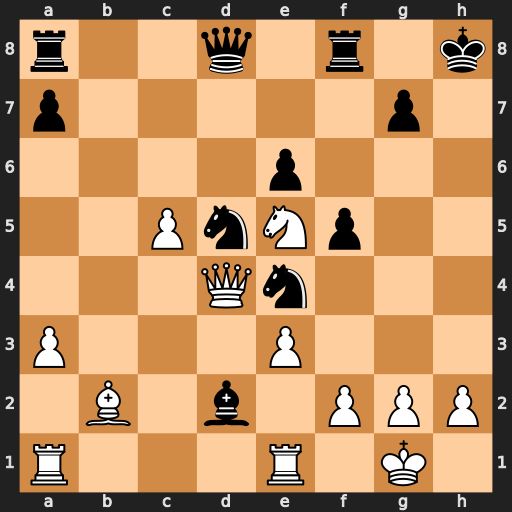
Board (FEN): r2q1r1k/p5p1/4p3/2PnNp2/3Qn3/P3P3/1B1b1PPP/R3R1K1
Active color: w
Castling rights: -
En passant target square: -
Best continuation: Ng6+ Kh7 Qxg7#